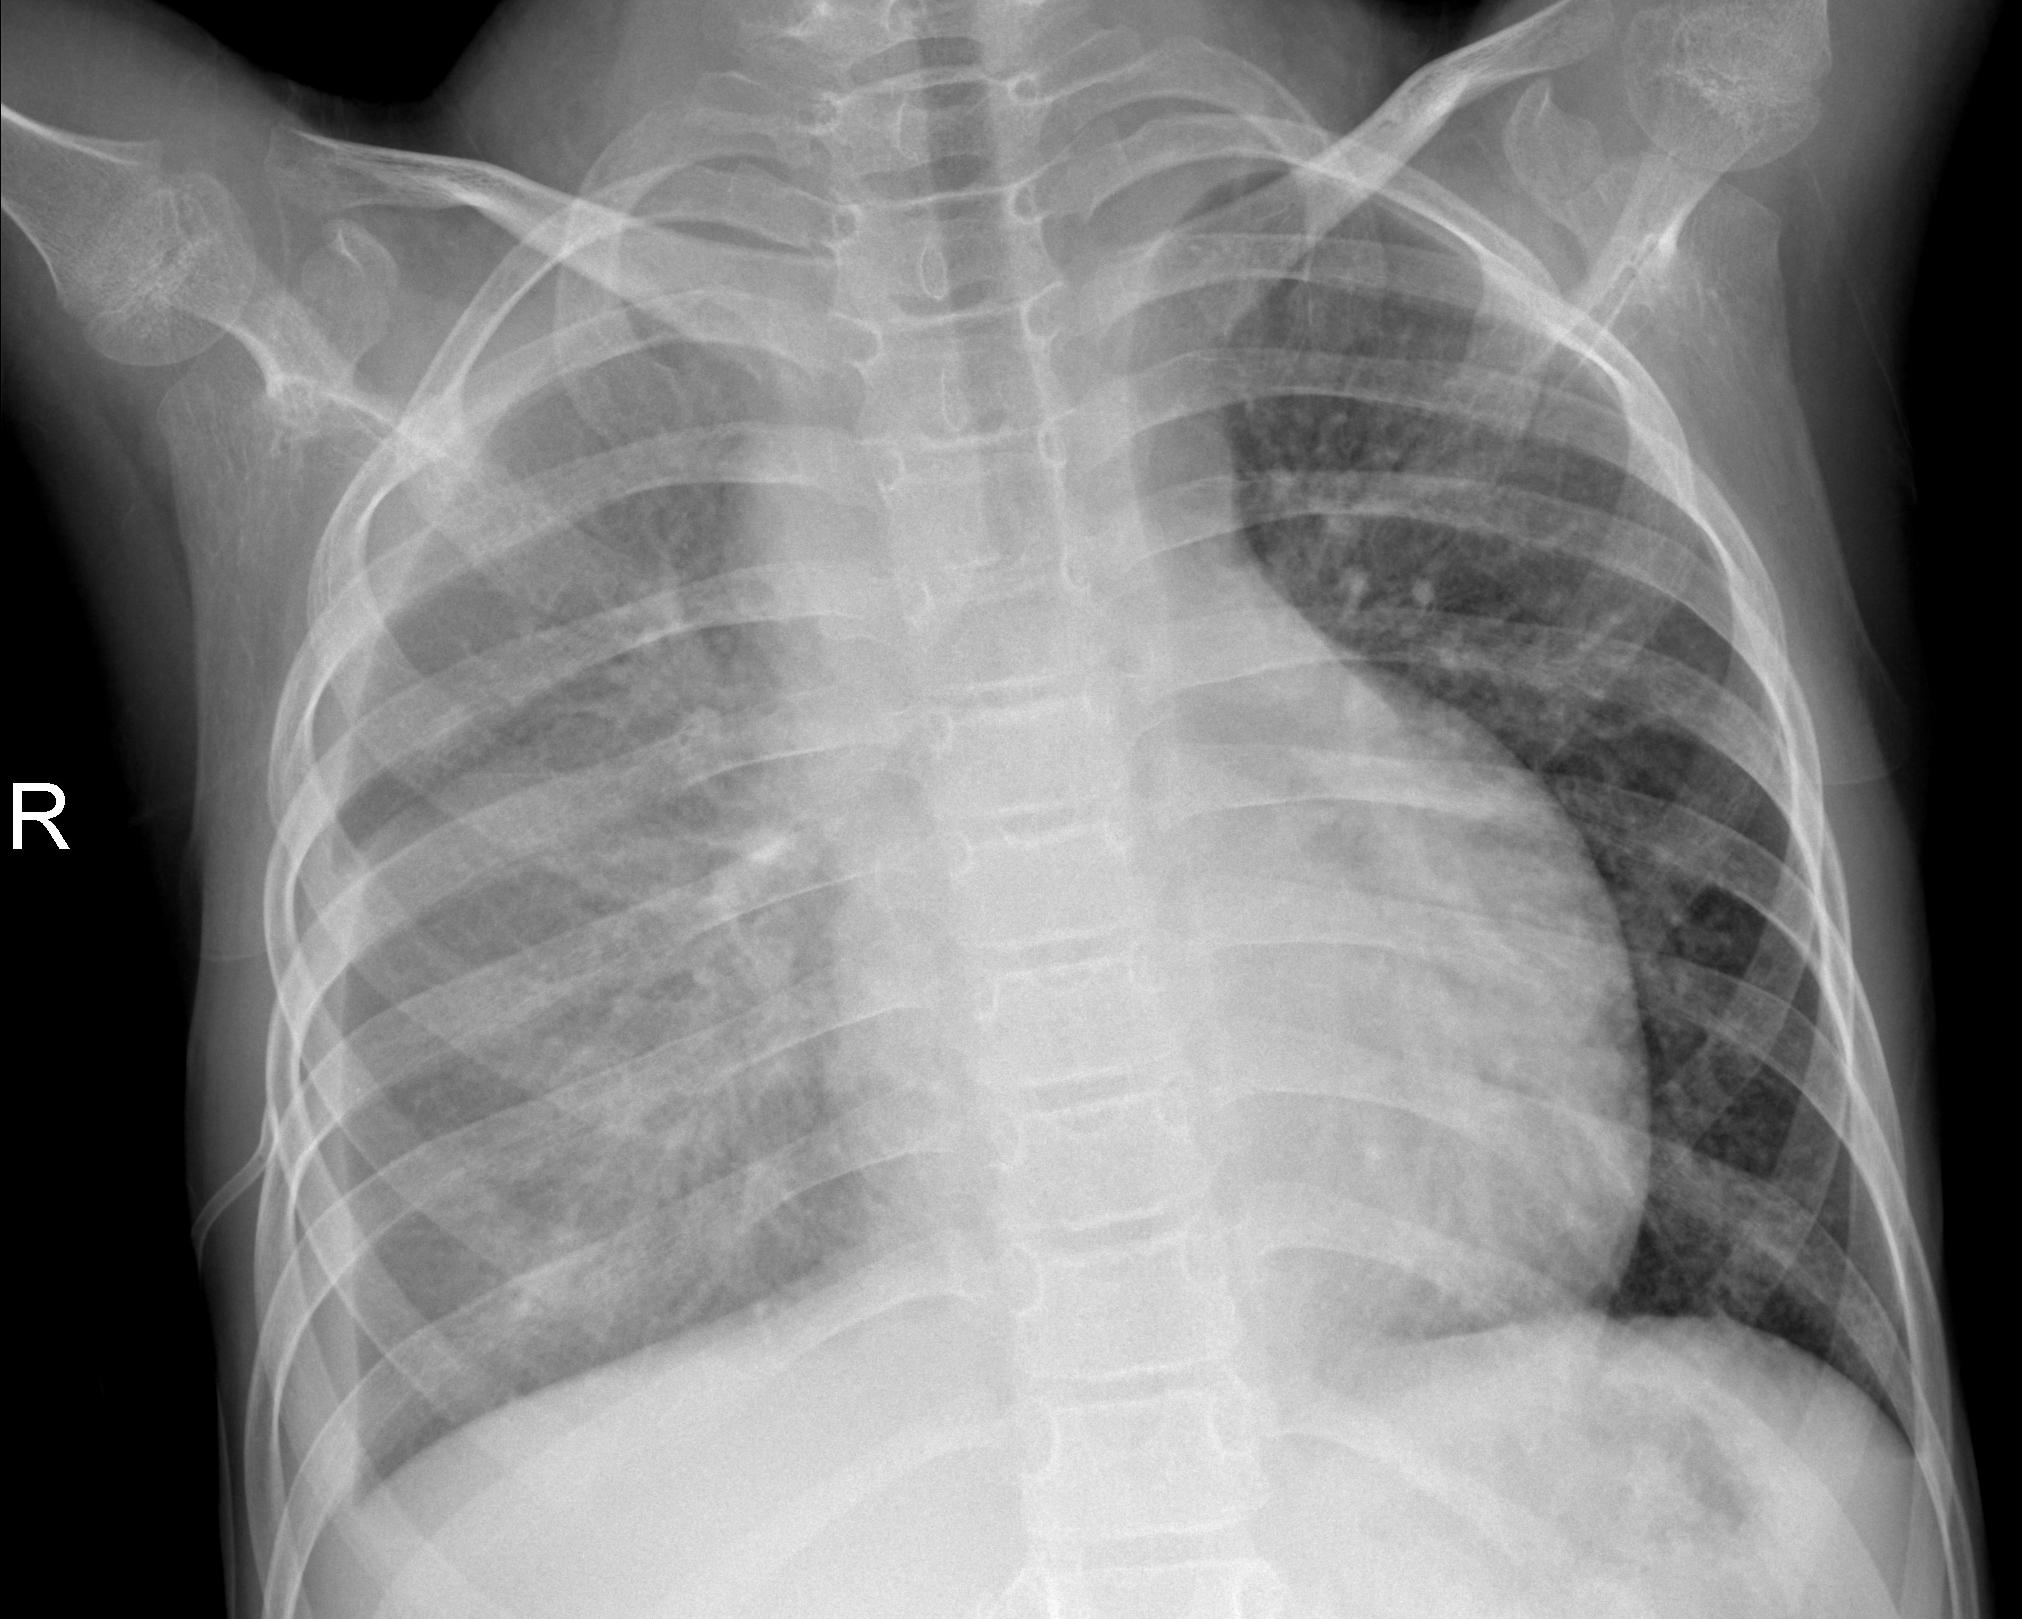
Diagnosis: PNEUMONIA